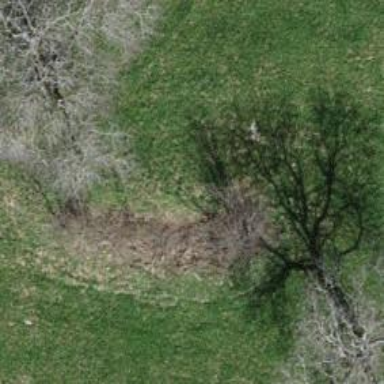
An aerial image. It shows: Row of trees in natural setting.